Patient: sex M, age 60
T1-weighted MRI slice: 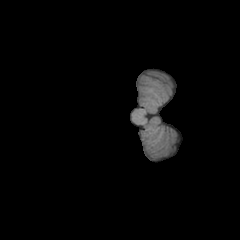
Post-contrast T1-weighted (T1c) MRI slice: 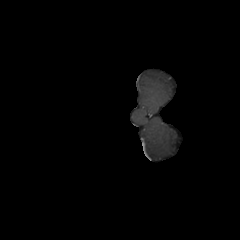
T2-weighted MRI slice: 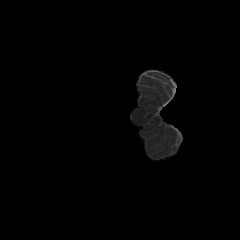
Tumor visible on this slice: no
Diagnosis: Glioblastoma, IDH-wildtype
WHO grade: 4